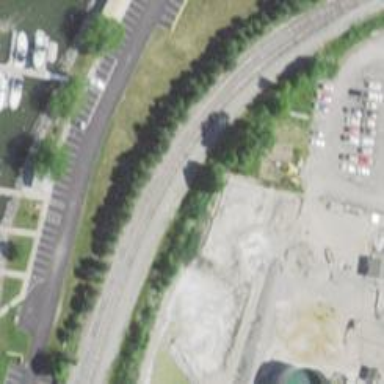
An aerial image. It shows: Railway siding with rails.